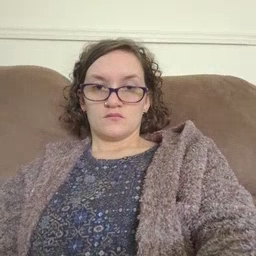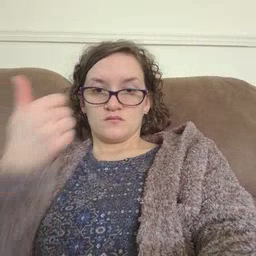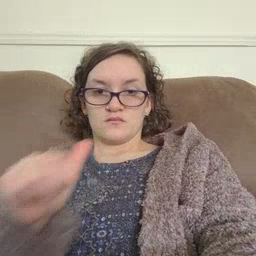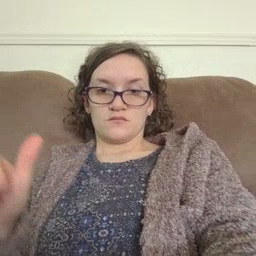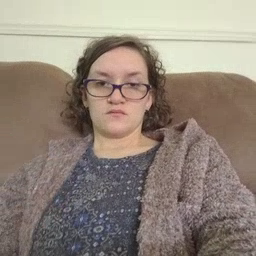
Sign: any